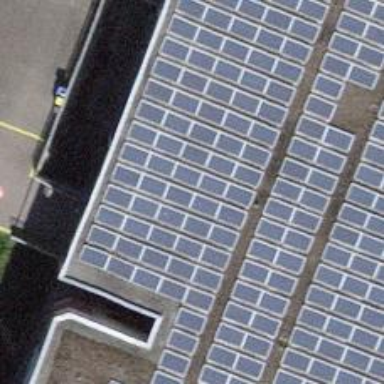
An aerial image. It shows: Solar power generator using photovoltaic method with solar photovoltaic panel types.